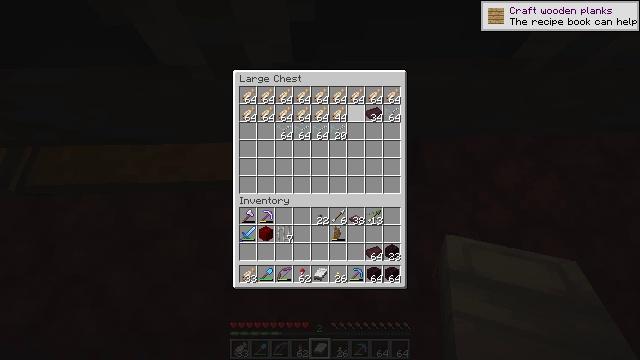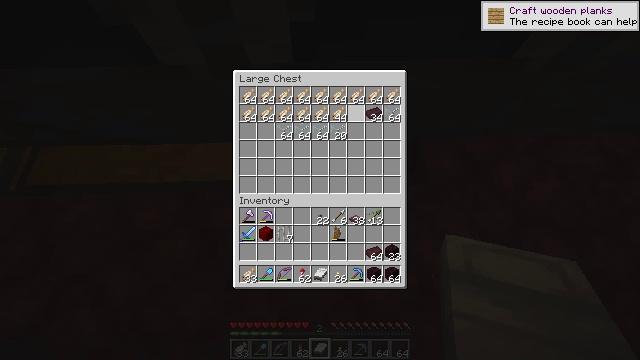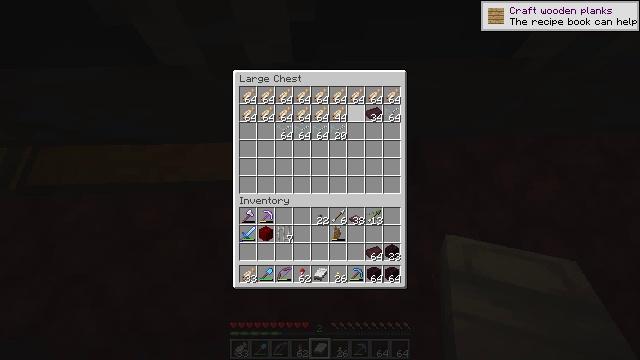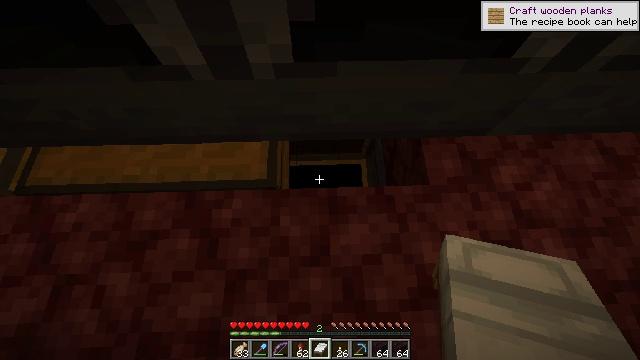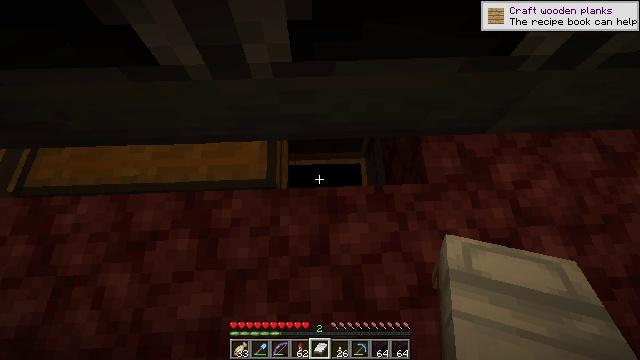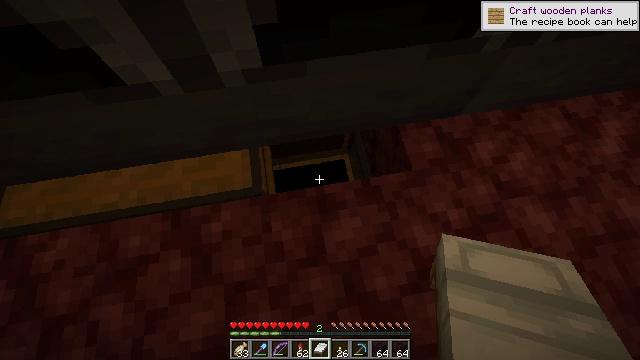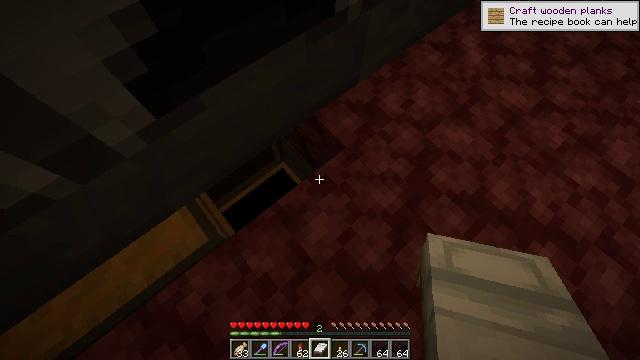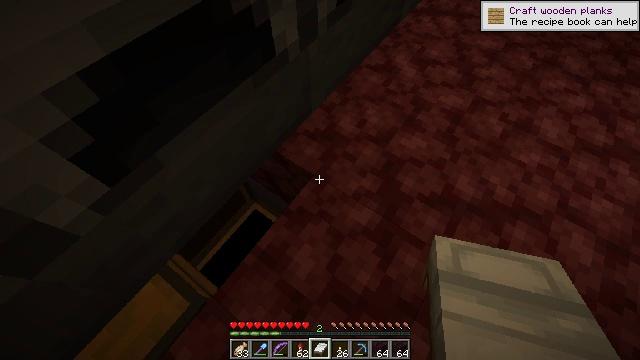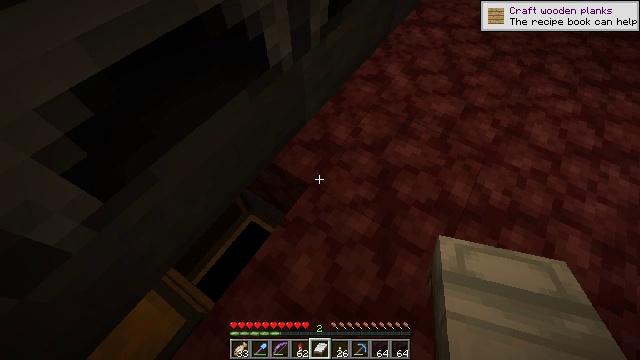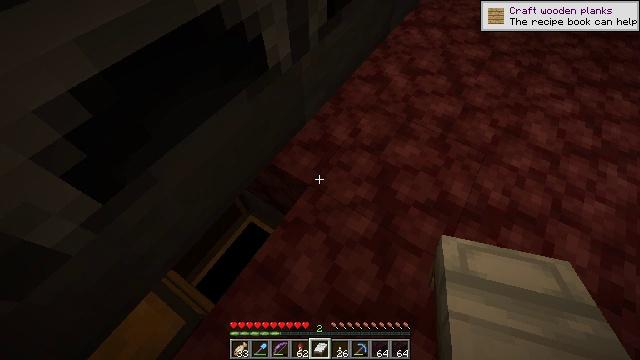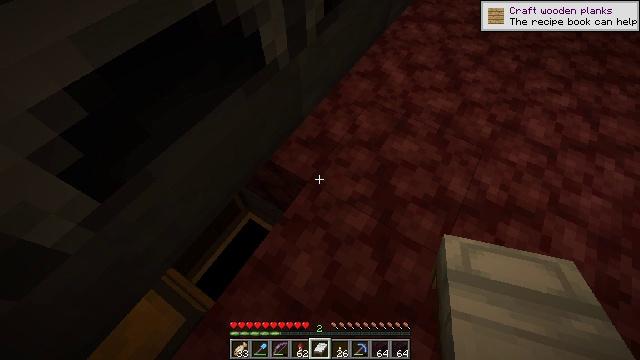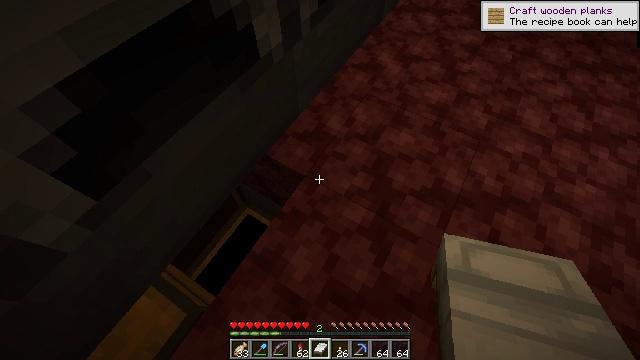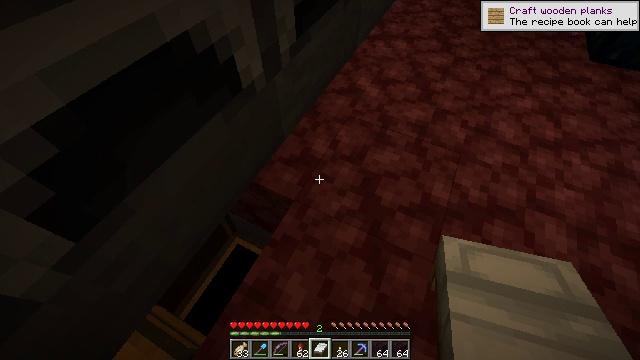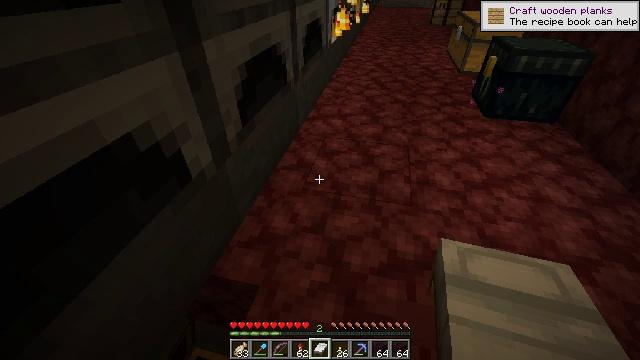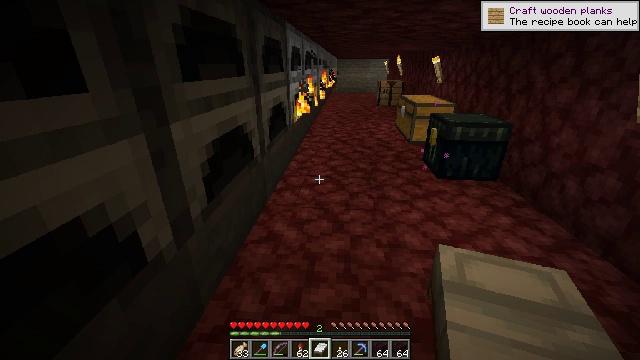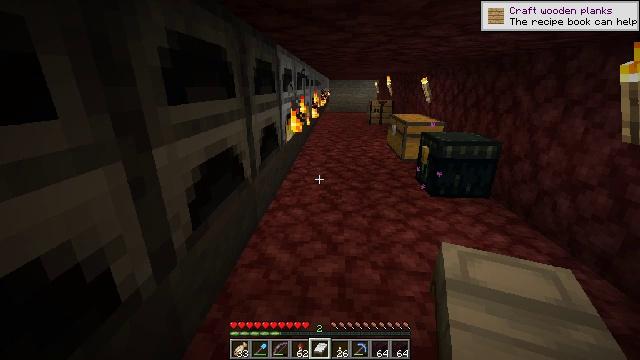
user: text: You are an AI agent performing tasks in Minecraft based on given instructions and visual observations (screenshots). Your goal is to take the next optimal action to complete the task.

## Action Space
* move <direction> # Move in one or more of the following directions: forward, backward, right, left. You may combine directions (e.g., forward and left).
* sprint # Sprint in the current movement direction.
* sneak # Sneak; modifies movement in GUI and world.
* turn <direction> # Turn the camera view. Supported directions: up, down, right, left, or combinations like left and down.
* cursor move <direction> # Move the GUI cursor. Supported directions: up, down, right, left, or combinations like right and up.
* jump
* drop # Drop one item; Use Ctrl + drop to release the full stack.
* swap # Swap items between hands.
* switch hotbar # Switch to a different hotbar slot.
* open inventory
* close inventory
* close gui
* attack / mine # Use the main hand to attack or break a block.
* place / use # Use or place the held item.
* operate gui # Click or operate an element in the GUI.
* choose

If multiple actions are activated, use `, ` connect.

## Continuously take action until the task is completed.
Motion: motion action
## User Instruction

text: Get nether bricks by smelting netherrack.
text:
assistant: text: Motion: sneak
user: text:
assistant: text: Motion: sneak
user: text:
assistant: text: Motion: no_op
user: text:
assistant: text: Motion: close gui
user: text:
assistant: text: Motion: turn right, open inventory
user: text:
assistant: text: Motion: turn right and up
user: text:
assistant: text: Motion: turn right and up
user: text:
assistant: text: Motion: turn right and up
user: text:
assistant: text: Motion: no_op
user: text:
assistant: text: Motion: no_op
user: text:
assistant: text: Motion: turn right and down
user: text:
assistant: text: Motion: turn right and up
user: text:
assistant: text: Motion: turn right and up
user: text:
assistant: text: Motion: turn right and up
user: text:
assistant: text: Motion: move forward, turn right and up
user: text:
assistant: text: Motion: move forward, turn up
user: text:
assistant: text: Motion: move forward
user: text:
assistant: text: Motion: move forward
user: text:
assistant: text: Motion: move forward
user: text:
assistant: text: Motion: move forward
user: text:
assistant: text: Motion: move forward, turn right
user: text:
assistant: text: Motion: move forward, turn right
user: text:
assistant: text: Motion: move forward, turn right
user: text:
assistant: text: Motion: move forward, turn right
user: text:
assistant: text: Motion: move forward, turn right
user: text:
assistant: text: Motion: move forward, turn right
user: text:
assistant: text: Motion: move forward
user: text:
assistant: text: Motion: move forward
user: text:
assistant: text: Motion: move forward
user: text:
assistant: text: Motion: move forward